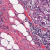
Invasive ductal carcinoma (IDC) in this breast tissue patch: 0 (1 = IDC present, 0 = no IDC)